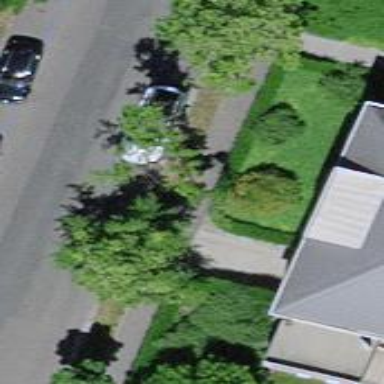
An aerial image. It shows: Tree-lined avenue.